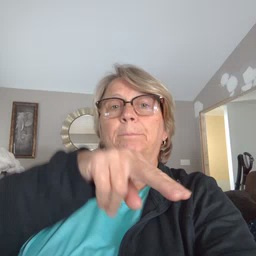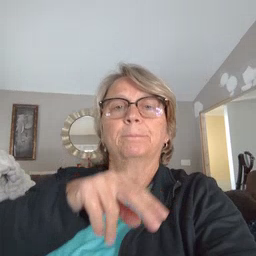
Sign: jump